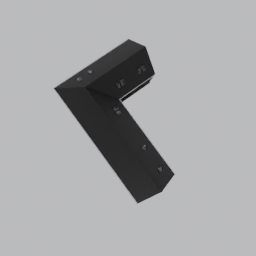
Label: architecture